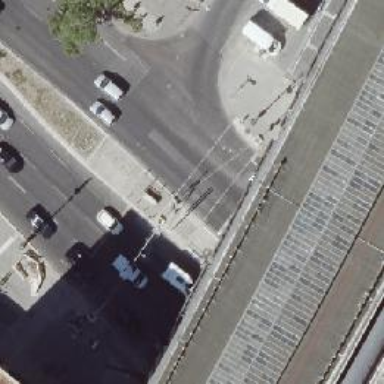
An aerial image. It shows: Road with traffic signals.